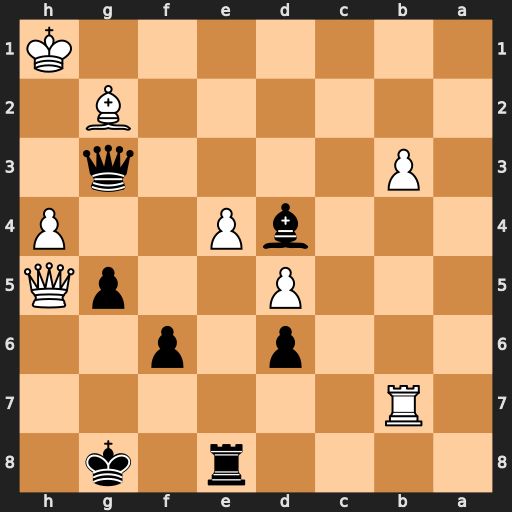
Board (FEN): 4r1k1/1R6/3p1p2/3P2pQ/3bP2P/1P4q1/6B1/7K
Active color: b
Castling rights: -
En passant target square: -
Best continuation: Qe1+ Kh2 Be5+ Kh3 Qg3#